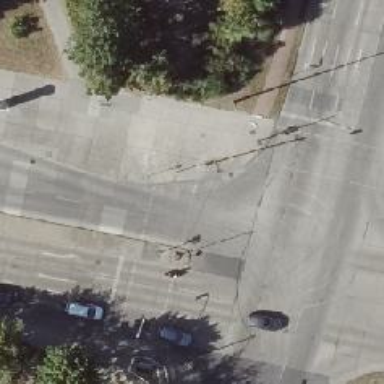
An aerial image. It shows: Concrete footway with crossing controlled by traffic signals. There is island at the crossing.